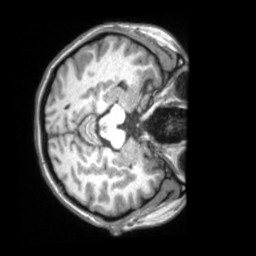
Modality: T1w
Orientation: axial
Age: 22
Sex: female